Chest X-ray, PA view. Patient: 42 years old, sex M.
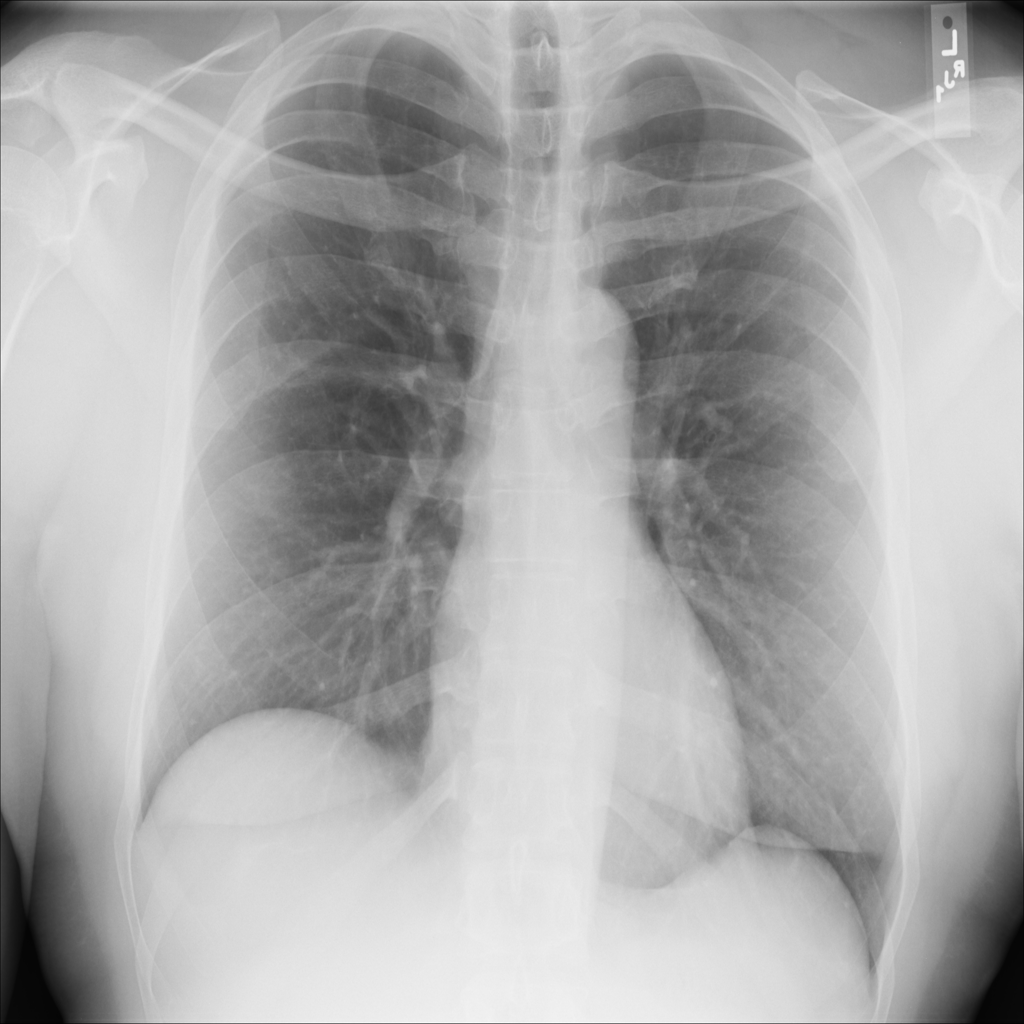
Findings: No Finding